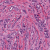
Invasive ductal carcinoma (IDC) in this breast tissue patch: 1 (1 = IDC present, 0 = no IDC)